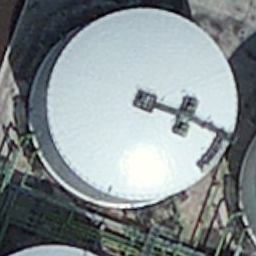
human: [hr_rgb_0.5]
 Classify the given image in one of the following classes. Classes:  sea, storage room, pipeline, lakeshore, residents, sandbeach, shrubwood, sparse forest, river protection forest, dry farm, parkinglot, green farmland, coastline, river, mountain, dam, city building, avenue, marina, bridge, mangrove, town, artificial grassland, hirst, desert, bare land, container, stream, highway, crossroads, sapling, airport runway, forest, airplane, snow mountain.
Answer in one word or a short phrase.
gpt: storage room